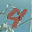
Label: 4